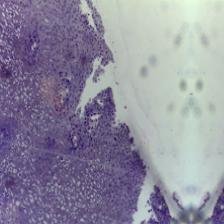
Diagnosis: OSCC